Question: I'm integrating MSDeploy into my build process, and having problems authenticating. The following command works fine:
'''
msdeploy -verb:sync -source:appHostConfig="KitchenPC",computerName=192.168.0.3,userName=Administrator,password=secret -dest:package=c:\DeployTest\KPC.zip
'''
However, this does NOT work:
'''
msdeploy -verb:sync -source:appHostConfig="KitchenPC",computerName=192.168.0.3,userName=kpcpublish,password=secret -dest:package=c:\DeployTest\KPC.zip
'''
And yields the error:
'''
Error Code: ERROR_USER_NOT_ADMIN
More Information: Connected to '192.168.0.11' using the Web Deployment Agent Service, but could not authorize. Make sure you are an administ
rator on '192.168.0.11'. Learn more at: http://go.microsoft.com/fwlink/?LinkId=221672#ERROR_USER_NOT_ADMIN.
Error: The remote server returned an error: (401) Unauthorized.
Error count: 1.
'''
I've followed the instructions in the link above, and any <URL>, which pretty much all say the same thing:
1. I created an account called kpcpublish
2. I added this account to a group called MSDepSvcUsers - Heck, I even added the account to Administrators
3. I right clicked on the site and selected Deploy->Configure Web Deploy Publishing and added kpcpublish to the list. It says the following:
.
> '''
Publish enabled for 'SERVER\kpcpublish' Granted 'SERVER\kpcpublish'
full control on 'C:\Website' Successfully created settings file
'C:\Users\Administrator\Desktop\SERVER_kpcpublish_KitchenPC.PublishSettings'
'''
There be some step I'm missing, but I just can't figure out what could be.
Using the full HTTP path for the 'computerName' property, I get the error:
> Error Code: ERROR_DESTINATION_NOT_REACHABLE More Information: Could
not connect to the remote computer ("192.168.0.3"). On the remote
computer, make sure that Web Deploy is installed and that the required
process ("Web Management Service") is started. Learn more at:
<URL>
TINATION_NOT_REACHABLE. Error: Unable to connect to the remote server
Error: A connection attempt failed because the connected party did not
properly respond after a period of time, or established connection fa
iled because connected host has failed to respond 192.168.0.3:8192
Error count: 1.
I've checked and the Web Management Service is indeed running.
I've completely paved the system and set it up again from scratch. I've done nothing out of the ordinary, just installed the IIS role and made sure to check "Management Service" under Management Tools, which is required for WMSVC to run. I then installed Web PI, and installed "Recommended Configuration for Hosting Providers", which will install Web Deploy 3.0. However, I did notice there was an error while installing this (I believe I got this error the last time as well). It looks like:

I've also attached the log files <URL>.
I then tried to install Web Deploy 3.0 manually, however it says it's already installed. Next, I downloaded the MSI directly from <URL> and ran it in "Repair" mode. That seems to have worked. I also noticed that the WMSVC service is up and running. So this looks good.
Still, MSDeploy will not connect. I thought it might be some sort of firewall issue, so I ran it locally. I've tried using both HTTPS and HTTP to connect. HTTPS gives me an error, HTTP just times out after 2-3 minutes.
'''
msdeploy -verb:sync -source:appHostConfig="Default Web Site",computerName=https://STAGING:8172/msdeploy.axd,userName=Administrator,password=Khorf123 -dest:package=c:\DeleteMe.zip
Info: Using ID 'f3a54096-adc4-4f54-9e4f-ad8fde12edb6' for connections to the remote server.
Error Code: ERROR_CERTIFICATE_VALIDATION_FAILED
More Information: Connected to the remote computer ("staging") using the specified process ("Web Management Service"), but could not verify the server's certifi
cate. If you trust the server, connect again and allow untrusted certificates.
Learn more at: http://go.microsoft.com/fwlink/?LinkId=221672#ERROR_CERTIFICATE_VALIDATION_FAILED.
Error: The underlying connection was closed: Could not establish trust relationship for the SSL/TLS secure channel.
Error: The remote certificate is invalid according to the validation procedure.
Error count: 1.
'''
'''
msdeploy -verb:sync -source:appHostConfig="Default Web Site",computerName=http://STAGING:8172/msdeploy.axd,userName=Administrator,password=Khorf123 -dest:package=c:\DeleteMe.zip
Info: Using ID 'ebee66f0-08e5-4d9d-98ea-0c2e59784895' for connections to the remote server.
Error: Could not complete the request to remote agent URL 'http://staging:8172/msdeploy.axd'.
Error: The operation has timed out
Error count: 1.
'''
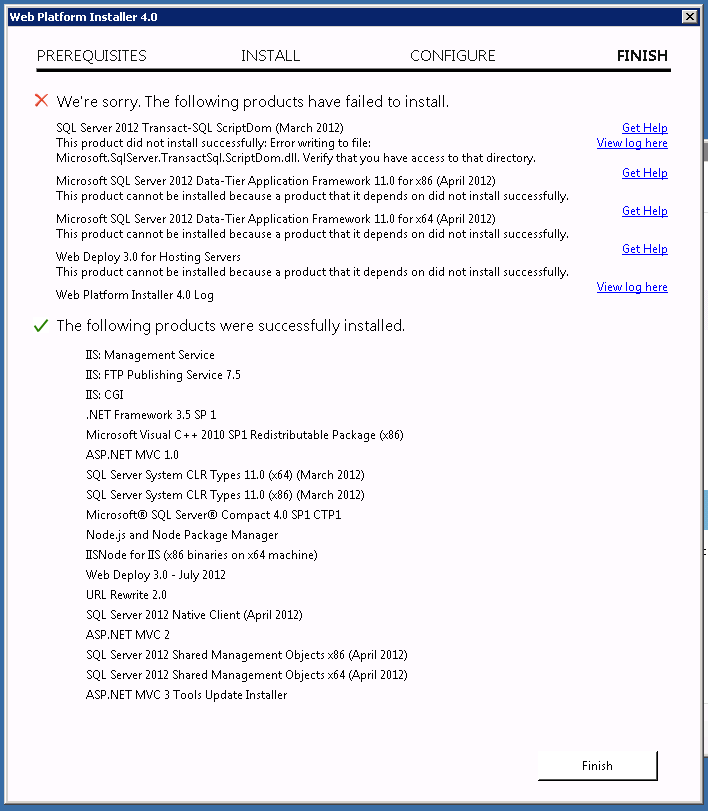
Answer: ( - NOTE: non-Administrator deployments also require '?site=IIS_SITE_NAME' after 'msdeploy.axd', otherwise the connection is treated as global and requires Administrator access)
Not sure how missed this originally, but your problem is the 'computerName' parameter. Non-administrator deployments are only supported when using WMSVC, for which you need to specify the full URL.
Try the following
'''
msdeploy -verb:sync ^
-source:appHostConfig="KitchenPC",computerName=https://192.168.0.3:8172/MsDeploy.axd,userName=kpcpublish,password=secret,authType=Basic ^
-dest:package=c:\DeployTest\KPC.zip
'''
<URL>:
> The computer name will be translated to the default Web Deploy URL. For example, will become <URL>. If the remote service is running with a custom port or URL, you must specify the full URL
And <URL>:
> The MSI will not install the Web Management Service handler component if the Web Management Service is not installed; the handler component is necessary for non-administrator deployments
(I couldn't find a more explicit canonical source that describes WMSVC as a requirement for non-admin deployments)